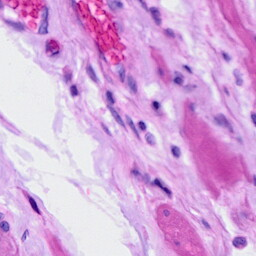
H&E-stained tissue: Ovarian